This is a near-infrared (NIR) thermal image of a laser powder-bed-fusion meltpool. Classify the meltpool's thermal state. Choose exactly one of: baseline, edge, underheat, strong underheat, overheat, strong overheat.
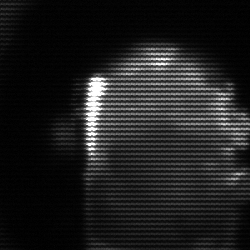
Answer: baseline